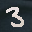
Label: 3